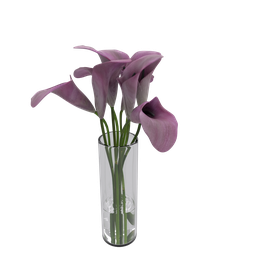
Label: decoration